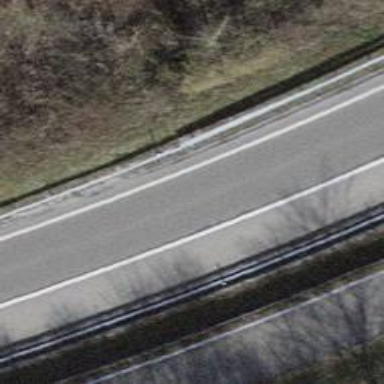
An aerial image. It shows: Motorway link.